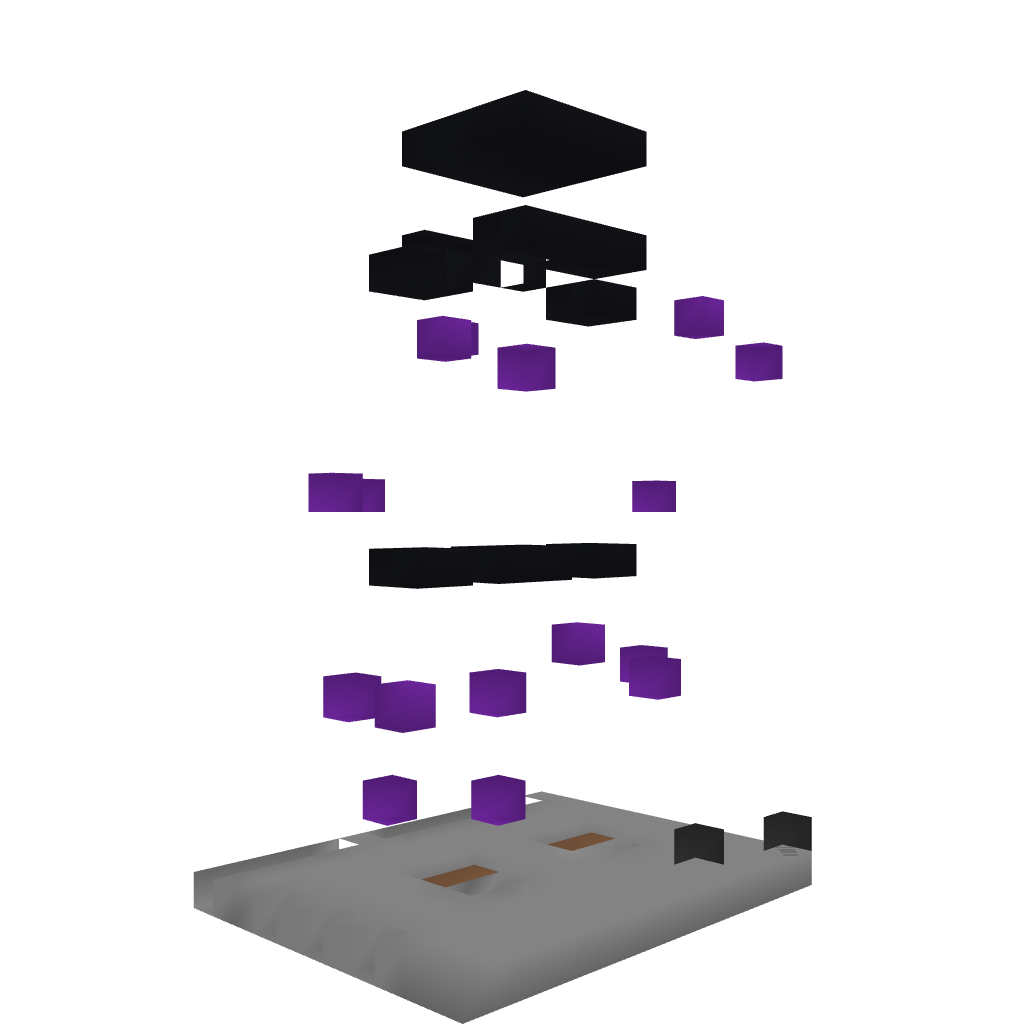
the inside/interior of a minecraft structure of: Enderman